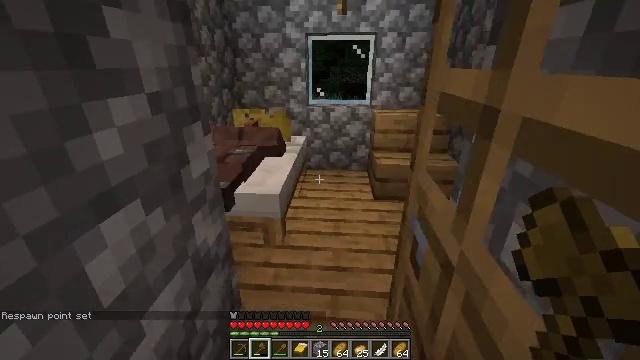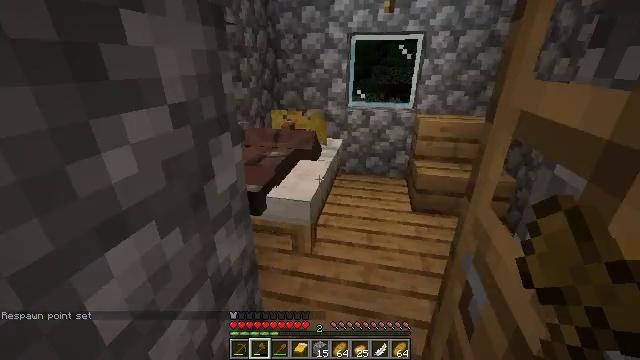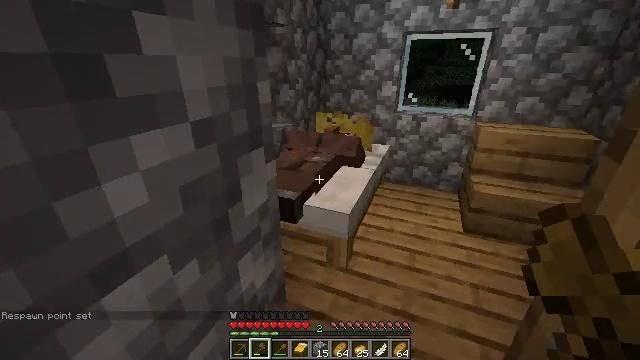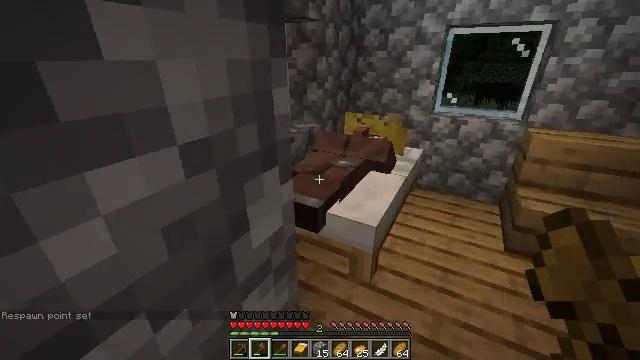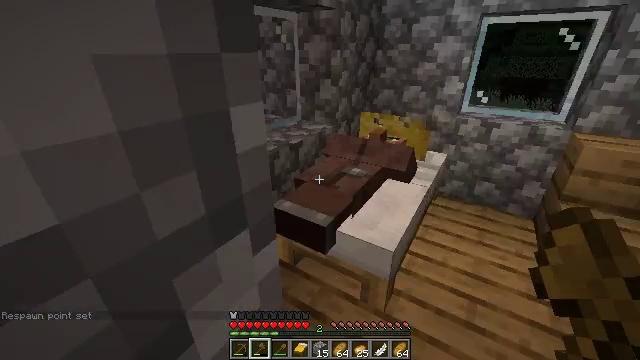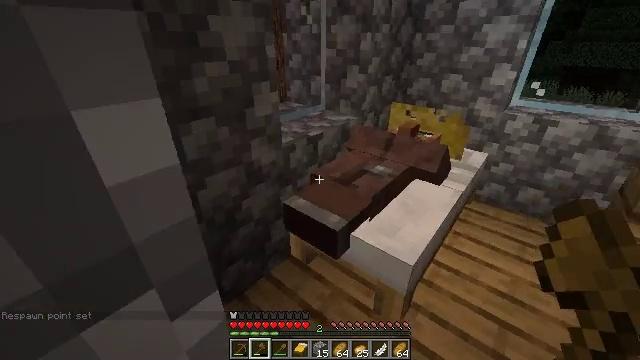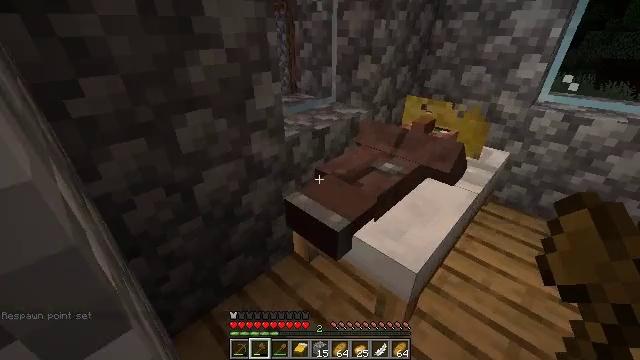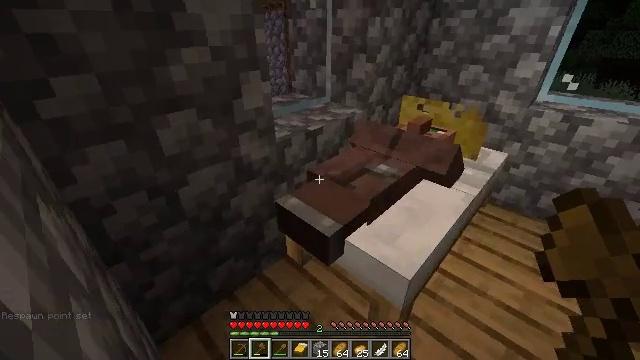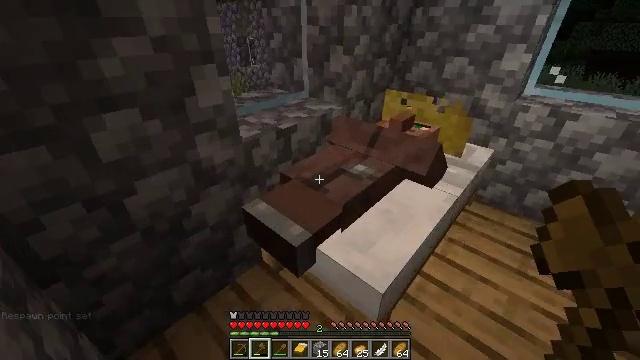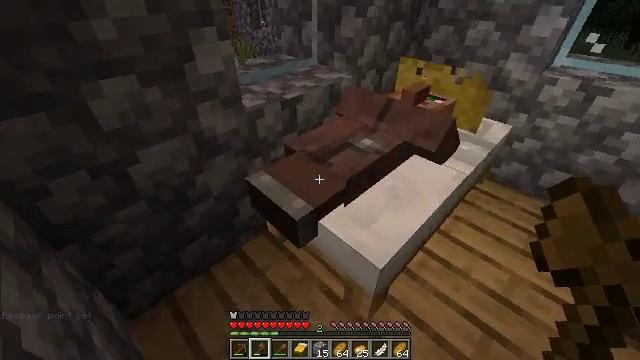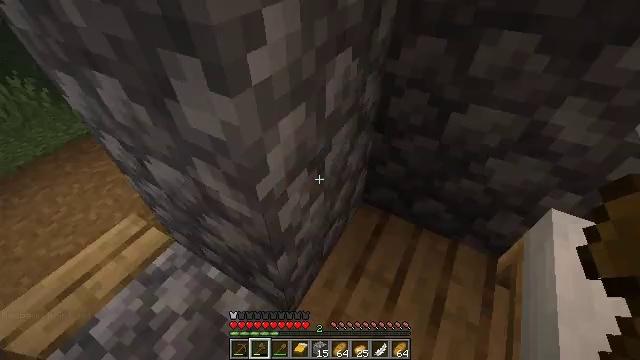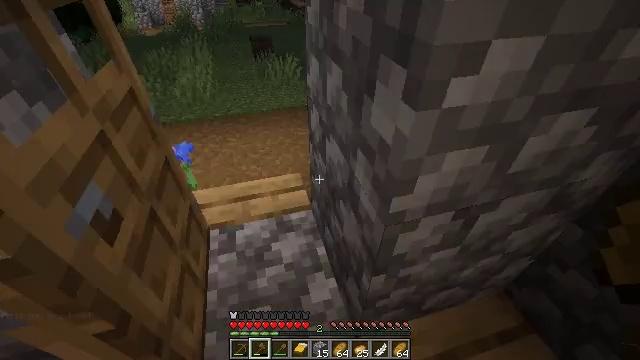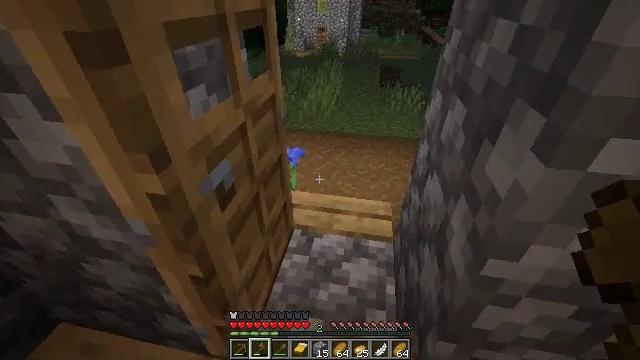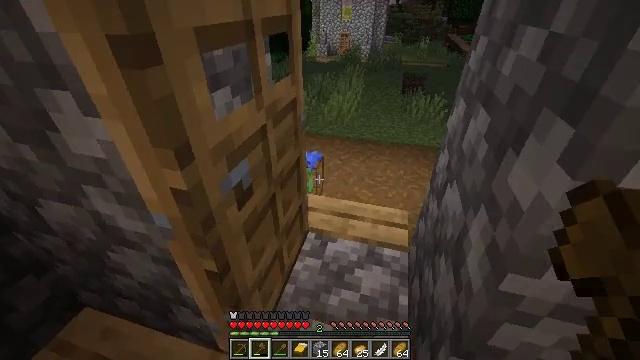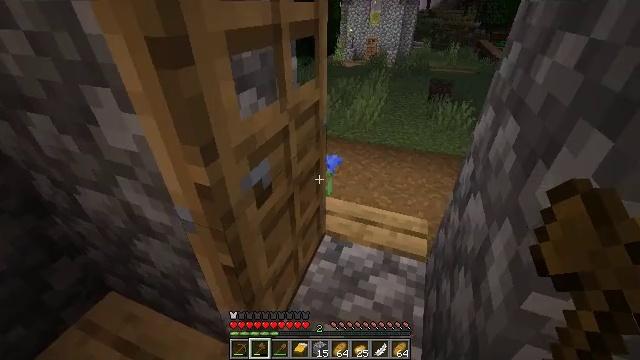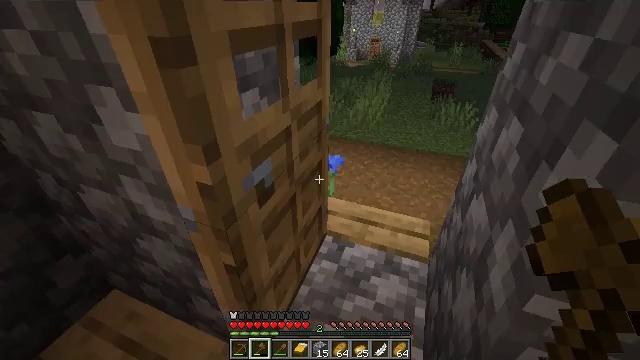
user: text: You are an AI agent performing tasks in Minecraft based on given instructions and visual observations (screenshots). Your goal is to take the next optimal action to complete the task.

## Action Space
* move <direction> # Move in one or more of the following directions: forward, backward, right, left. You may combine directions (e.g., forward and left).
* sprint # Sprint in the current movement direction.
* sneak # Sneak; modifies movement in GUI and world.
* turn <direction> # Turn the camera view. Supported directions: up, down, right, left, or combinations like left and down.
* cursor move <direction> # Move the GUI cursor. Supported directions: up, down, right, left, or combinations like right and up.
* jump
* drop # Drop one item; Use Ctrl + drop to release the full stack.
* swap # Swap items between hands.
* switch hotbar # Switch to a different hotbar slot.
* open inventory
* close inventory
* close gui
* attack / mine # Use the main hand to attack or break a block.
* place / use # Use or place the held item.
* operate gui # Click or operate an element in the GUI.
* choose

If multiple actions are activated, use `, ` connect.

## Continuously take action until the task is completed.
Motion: motion action
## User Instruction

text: Mine oak stairs.
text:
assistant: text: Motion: move forward, turn left
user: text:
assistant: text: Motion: move forward, turn left
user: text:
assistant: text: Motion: move forward, turn left
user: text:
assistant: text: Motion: move forward, turn left and down
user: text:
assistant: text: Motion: move forward, turn left and down
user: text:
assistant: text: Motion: move forward, turn left and down
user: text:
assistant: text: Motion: move forward
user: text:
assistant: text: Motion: turn right and down
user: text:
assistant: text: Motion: turn left and down
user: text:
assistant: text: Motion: turn left and down
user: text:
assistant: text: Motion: turn left and up
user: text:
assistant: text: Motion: turn left and up
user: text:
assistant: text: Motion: turn left and up
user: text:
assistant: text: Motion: turn left
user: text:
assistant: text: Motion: no_op
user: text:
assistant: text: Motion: no_op
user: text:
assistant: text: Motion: turn left
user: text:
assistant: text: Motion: turn left
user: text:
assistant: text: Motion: turn left and up
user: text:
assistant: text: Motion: turn left and up
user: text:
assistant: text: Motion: turn left and up, use / place
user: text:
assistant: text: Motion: use / place
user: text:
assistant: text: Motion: turn right, use / place
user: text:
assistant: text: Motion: turn right, use / place
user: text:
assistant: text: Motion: move back, turn right
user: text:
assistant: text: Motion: move back and move left, turn right and down
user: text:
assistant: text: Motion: move back and move left, turn right and down
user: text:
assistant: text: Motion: move back, turn right and down
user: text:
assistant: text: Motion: no_op
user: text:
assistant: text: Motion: no_op